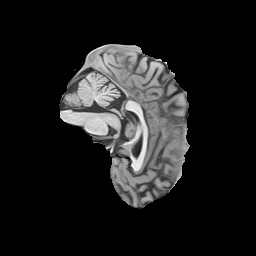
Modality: T1w
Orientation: sagittal